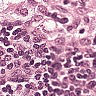
Metastatic tissue present: no